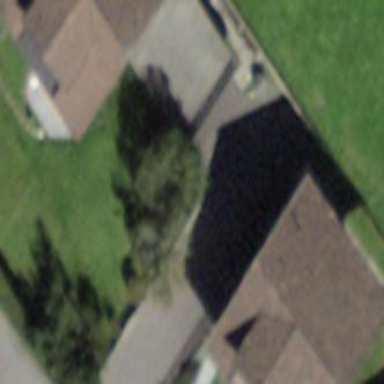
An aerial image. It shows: Garage.